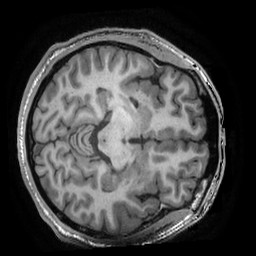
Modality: T1w
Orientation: axial
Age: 27
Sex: male
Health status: healthy
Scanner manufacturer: ge